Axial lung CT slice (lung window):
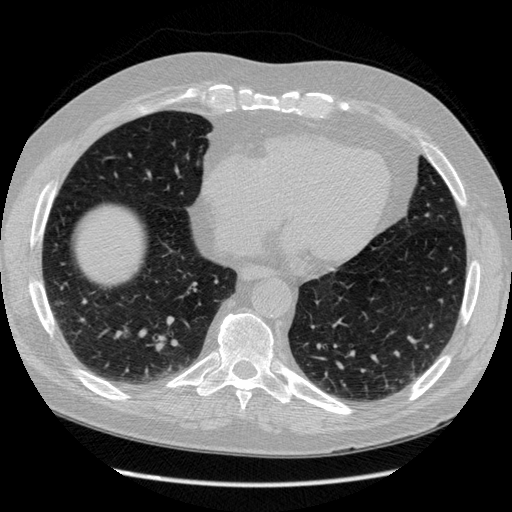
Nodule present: no